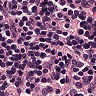
Metastatic tissue present: no